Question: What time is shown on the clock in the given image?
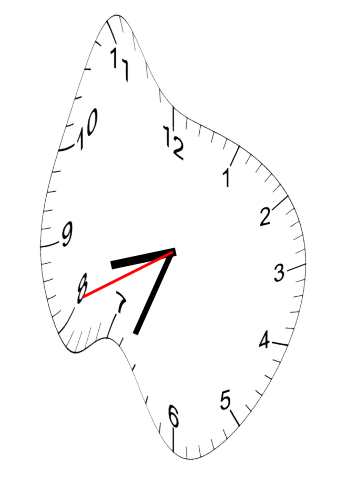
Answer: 08:33:41